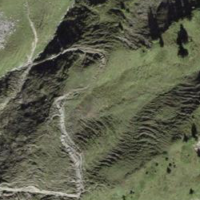
EUNIS habitat code: 23
Species observed at this site:
Pimpinella major